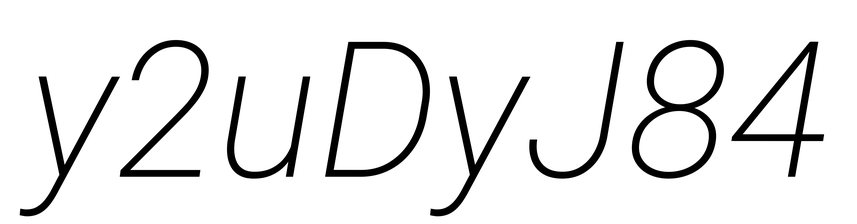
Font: Roboto-Italic_ExtraLight_Italic